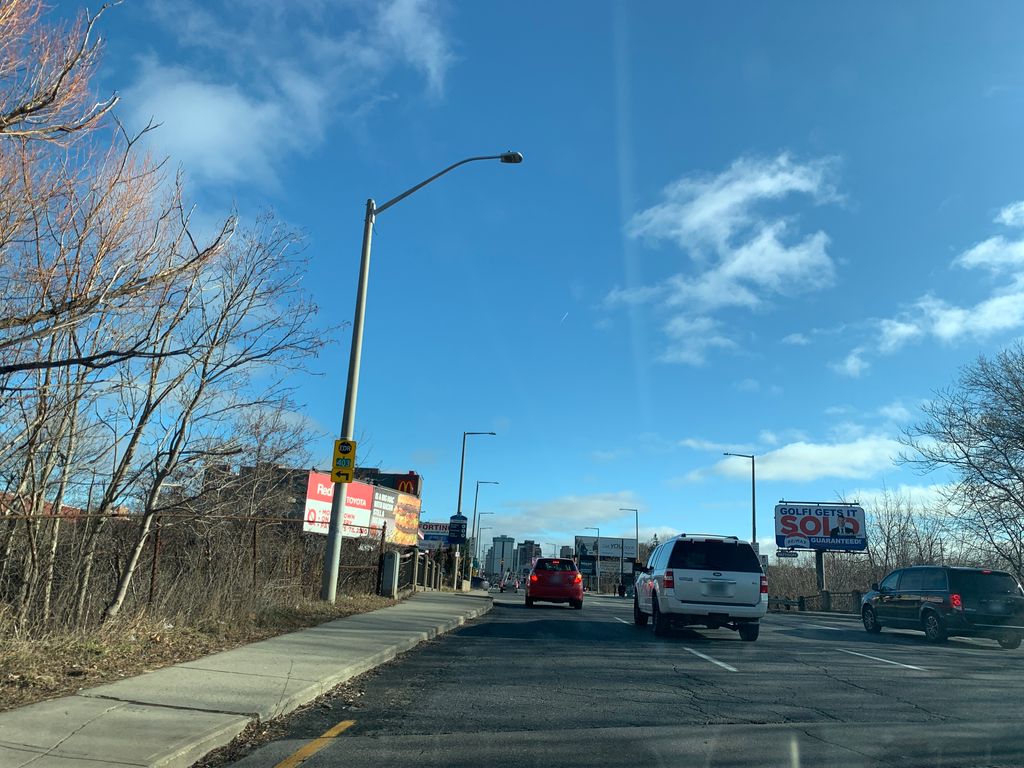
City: hamilton